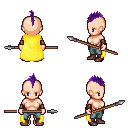
a pixel art fantasy rpg character, female body template, human, light skin, yellow cape, teal pants, purple mohawk hairstyle, cloth bracers, maroon shoes, spear, four views (front, back, left, right), 2x2 character sprite sheet, small pixel art, hard edges, no anti-aliasing